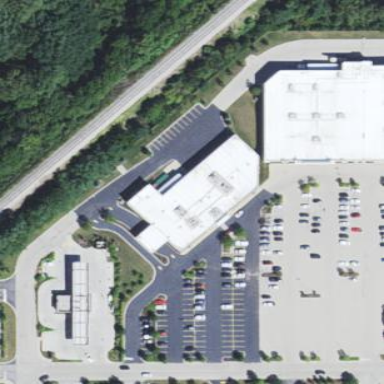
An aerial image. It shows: Retail building.